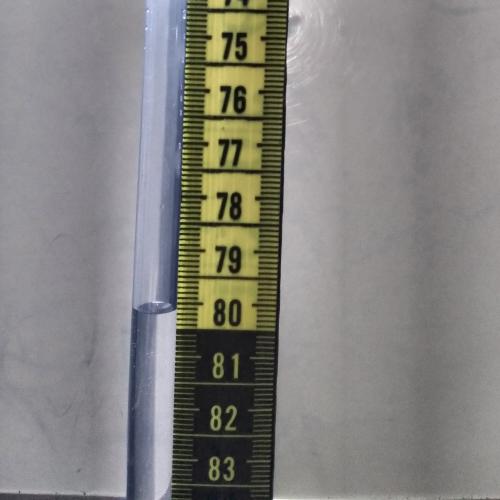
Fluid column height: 80.1 cm